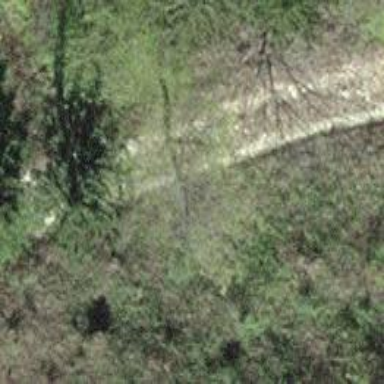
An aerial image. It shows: Track with grade 3 surface.